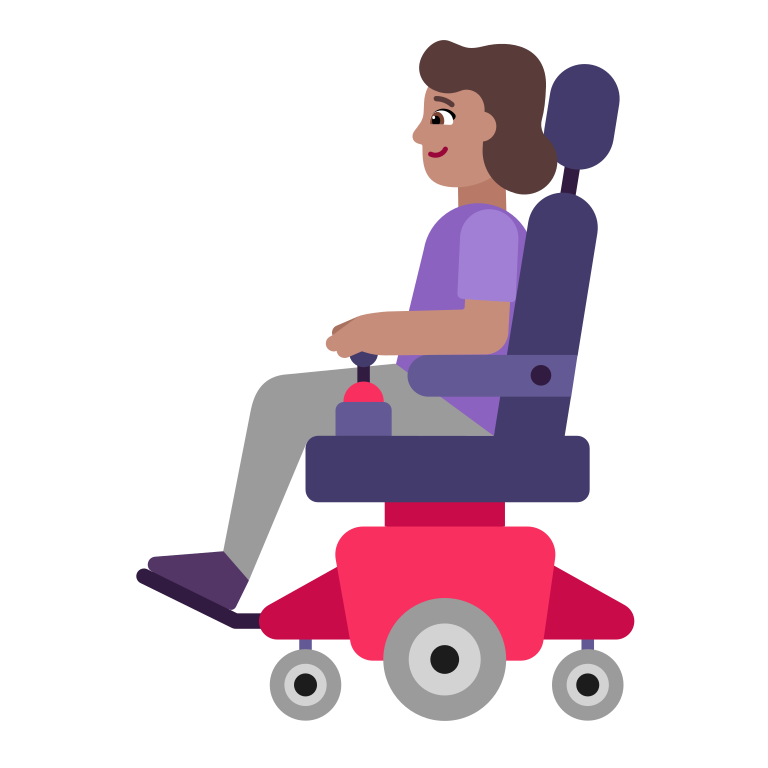
woman in motorized wheelchair flat